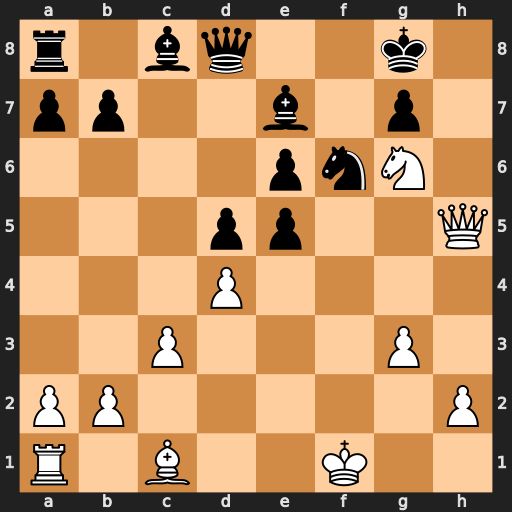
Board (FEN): r1bq2k1/pp2b1p1/4pnN1/3pp2Q/3P4/2P3P1/PP5P/R1B2K2
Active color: w
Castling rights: -
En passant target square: -
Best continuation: Qh8+ Kf7 Nxe5#